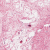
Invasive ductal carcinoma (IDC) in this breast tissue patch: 0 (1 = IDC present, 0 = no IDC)